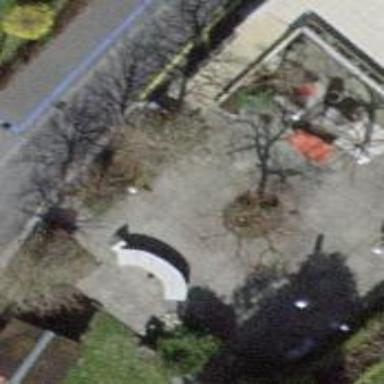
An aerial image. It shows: Broadleaved deciduous tree in park with tartan surface. The park features playground theme based on horses.